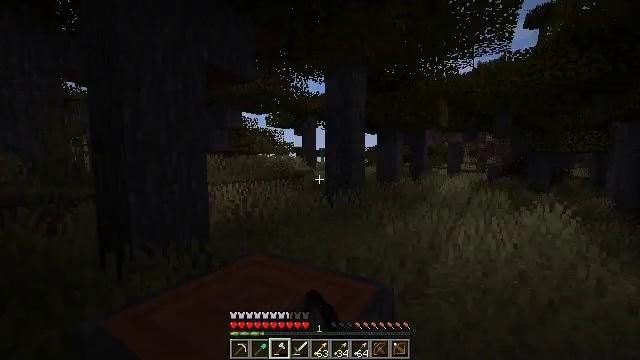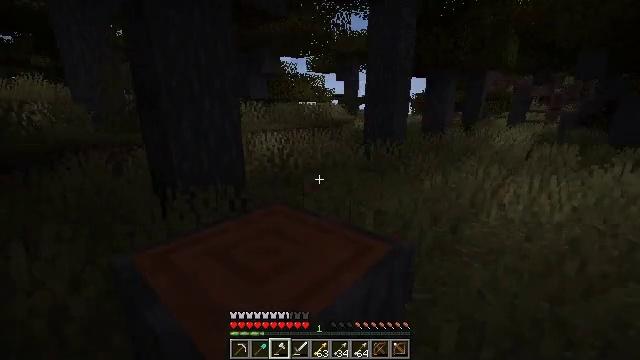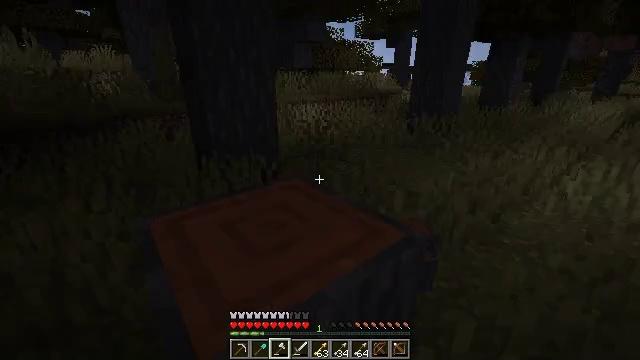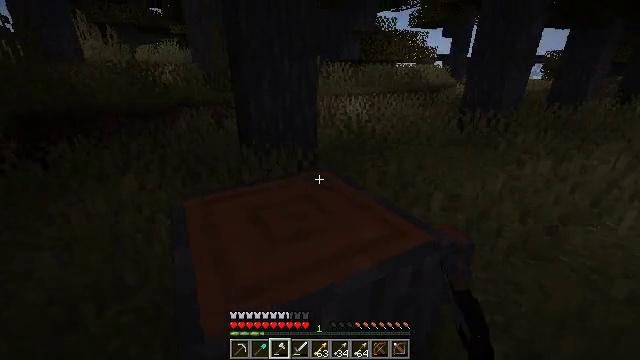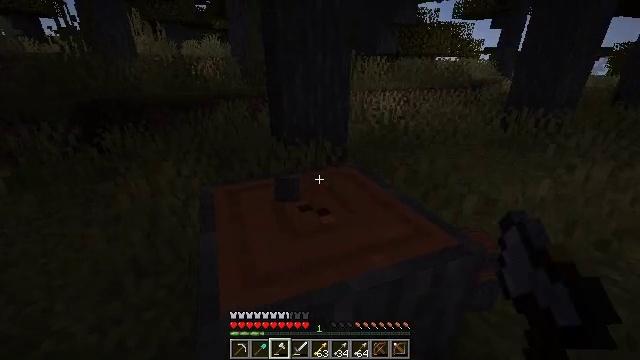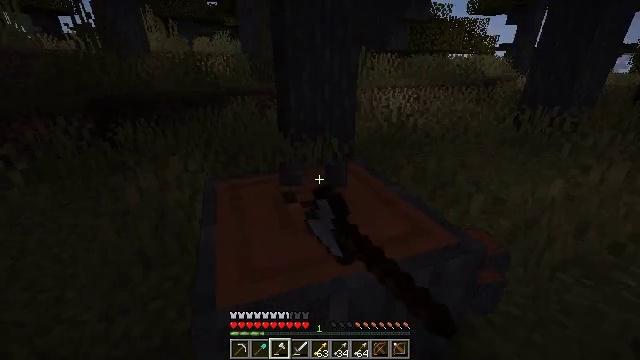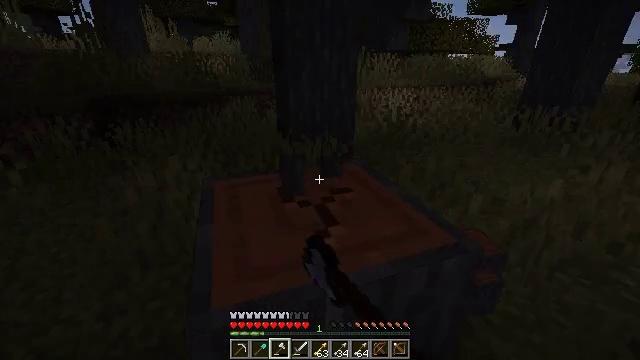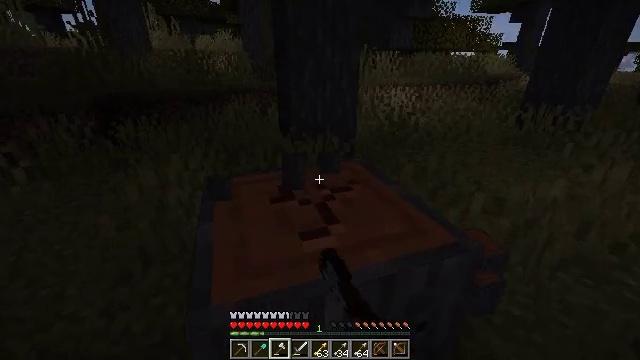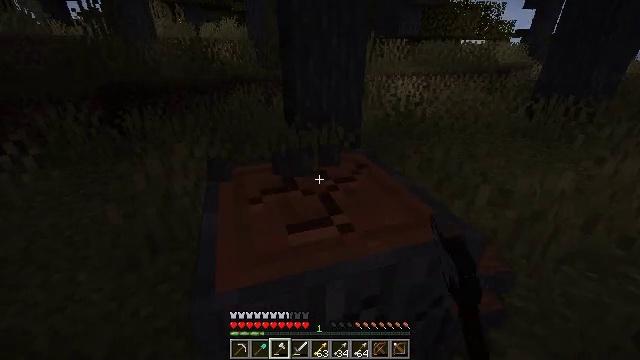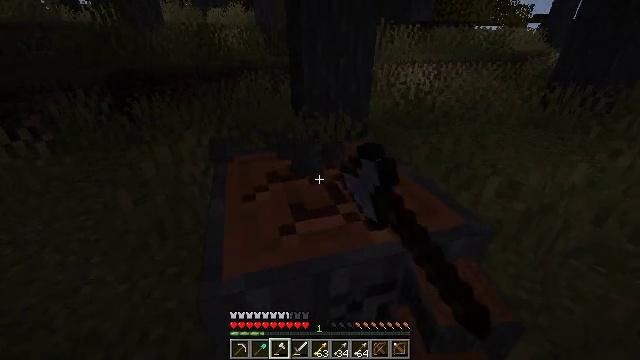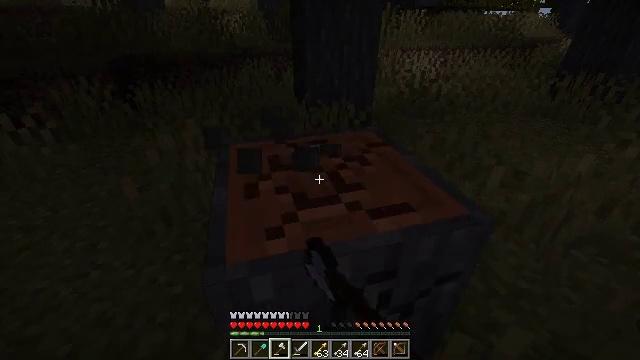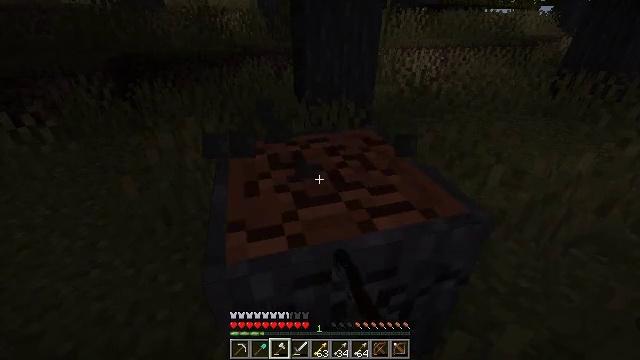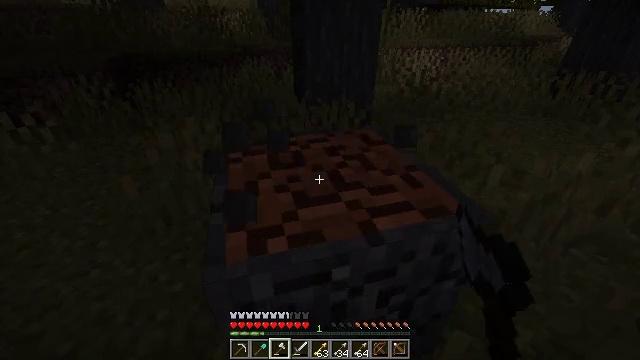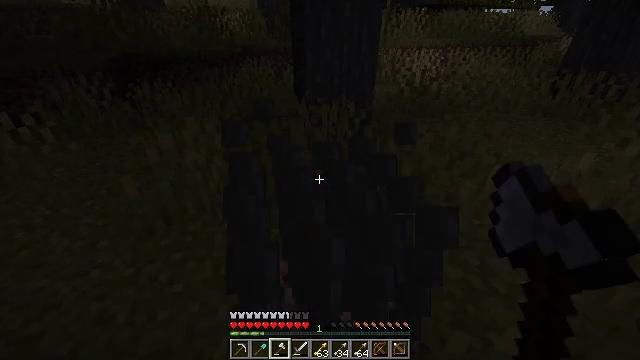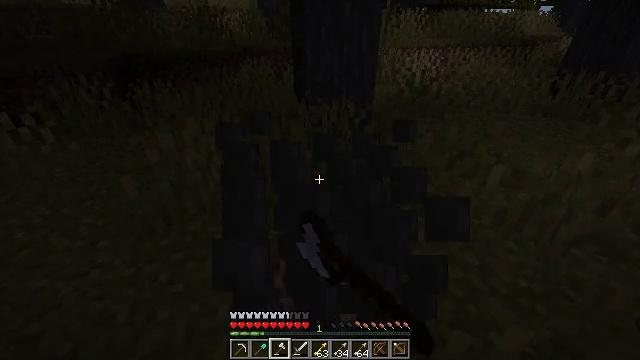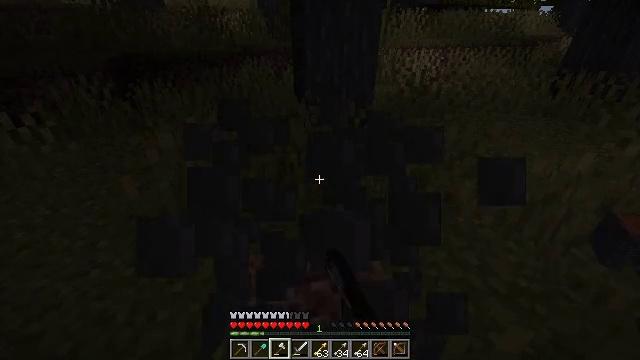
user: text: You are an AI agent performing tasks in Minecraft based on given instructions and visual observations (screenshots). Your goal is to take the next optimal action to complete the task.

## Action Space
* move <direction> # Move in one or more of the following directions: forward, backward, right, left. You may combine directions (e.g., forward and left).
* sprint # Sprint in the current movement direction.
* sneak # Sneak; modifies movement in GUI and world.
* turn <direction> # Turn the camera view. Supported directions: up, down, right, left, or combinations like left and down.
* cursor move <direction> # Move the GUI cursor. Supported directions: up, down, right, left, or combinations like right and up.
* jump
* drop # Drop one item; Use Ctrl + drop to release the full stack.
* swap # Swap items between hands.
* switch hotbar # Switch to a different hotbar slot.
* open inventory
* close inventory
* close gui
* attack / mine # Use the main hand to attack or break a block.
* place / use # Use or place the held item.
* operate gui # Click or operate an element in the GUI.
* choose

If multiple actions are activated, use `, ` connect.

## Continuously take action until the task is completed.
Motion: motion action
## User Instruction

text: Gather the acacia log for building.
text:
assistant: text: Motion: move forward and move right, turn left and down
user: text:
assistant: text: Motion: turn left and down
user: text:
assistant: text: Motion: turn left and down
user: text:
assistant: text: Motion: turn left and down, attack / mine
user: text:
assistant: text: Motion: turn left, attack / mine
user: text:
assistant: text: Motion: attack / mine
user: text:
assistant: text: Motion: attack / mine
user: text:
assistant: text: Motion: turn left and down, attack / mine
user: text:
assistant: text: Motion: turn left and down, attack / mine
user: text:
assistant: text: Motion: turn down, attack / mine
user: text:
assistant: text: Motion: attack / mine
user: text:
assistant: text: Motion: attack / mine
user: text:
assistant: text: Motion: attack / mine
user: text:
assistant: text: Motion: attack / mine
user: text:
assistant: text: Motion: attack / mine
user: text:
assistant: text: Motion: turn down, attack / mine
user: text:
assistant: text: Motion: move right, attack / mine
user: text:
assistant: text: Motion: attack / mine